Часть 1: Невозможное трение Гантель, сделанная из двух маленьких массивных шариков и легкого жесткого стержня, удерживается в вертикальном положении так, что нижний (более легкий) шарик находится на горизонтальной шероховатой поверхности. Массы шариков отличаются в $1.5$ раза. Гантель аккуратно отпускают, и она начинает падать. Сопротивление воздуха при этом отсутствует. Нижний шарик начинает скользить по поверхности, когда угол отклонения стержня от вертикали достигает величины $\alpha_{1}=30^{\circ}$.
Найдите коэффициент сухого трения $\mu_{1}$ между нижним шариком и поверхностью.
Какими должны быть коэффициенты трения ($\mu_{2}$ и $\mu_{3}$), чтобы скольжение нижнего шарика началось при углах отклонения стержня от вертикали $\alpha_{2}=45^{\circ}$ и $\alpha_{3}=60^{\circ}$? Все ответы приведите с точностью до сотых долей. Все ответы приведите с точностью до сотых долей. Все ответы приведите с точностью до сотых долей.
Часть 2:  Трение на перегибе Представим себе опыт, в ходе которого маленькая тяжелая шайба соскальзывает сверху вниз по пластиковому желобу без начальной скорости. Желоб состоит из трех участков — наклонного прямолинейного, горизонтального прямолинейного и участка сопряжения, который обеспечивает плавное соединение первых двух участков друг с другом. Участок сопряжения представляет собой цилиндрическую поверхность (см. рисунок).  Радиус кривизны этой поверхности намного меньше начальной высоты $h$ шайбы, но намного больше размеров шайбы, и не зависит от $\alpha$. Оказалось, что при углах наклона $\alpha \leq \alpha_{c}=30^{\circ}$ шайба остается неподвижной на наклонной части желоба. При $\alpha=60^{\circ}$ и запуске шайбы с некоторой начальной высоты $h$ длина ее тормозного пути на горизонтальном участке равна $s=102~см$.
Найдите (в градусах, с точностью до десятых долей) самый большой угол отклонения стержня от вертикали, при котором в такой системе может начаться скольжение нижнего шарика (то есть, если скольжение не начнется до этого угла, то оно уже не начнется вплоть до момента падения верхнего шарика на поверхность).
Найдите длину тормозного пути при запуске шайбы с высоты $h^{'}=2h$ при $\alpha^{'}=45^{\circ}$ (ответ выразите в сантиметрах).
Часть 3: Переправа «на трении» В глубокой скальной расщелине шириной $d=4~м$ с параллельными отвесными стенками застряло прямое однородное бревно, удерживающееся благодаря трению. Один его конец находится у самого верхнего края одной из стенок, второй — на $h=0.9~м$ ниже. Бревно располагается в вертикальной плоскости, перпендикулярной стенам расщелины. Масса бревна $m=80~кг$. Коэффициент трения между концами бревна и стенами расщелины равен $\mu=0.9$. Рассмотрим две разные истории. Турист $1$, масса которого (вместе с рюкзаком) $M=120~кг$, решил перебраться через расщелину по этому бревну. Когда он встал на верхний конец бревна, тот совсем чуть-чуть проскользнул вниз, но бревно удержалось.  Турист $2$, масса которого (вместе с рюкзаком) $M=120~кг$, решил перебраться через расщелину по другому бревну с такими же параметрами. Когда он аккуратно слез с края расщелины и встал на нижний конец бревна, тот совсем чуть-чуть проскользнул вниз, но бревно удержалось.  Будем считать, что изгибом бревна в обоих случаях можно пренебречь.
Оцените (в процентах) точность полученного результата в случае, если радиус кривизны участка сопряжения равен $7~см$. Считайте, что коэффициент сухого трения шайбы о желоб всюду одинаков.
Кто из туристов сможет дойти до конца бревна (в ответе запишите $1$ или $2$)?
Для того из туристов, которому нельзя идти по бревну, определите, на каком расстоянии $x$ от стены расщелины, от которой он идет, будет находиться этот турист в тот момент, когда он вместе с бревном упадет в расщелину (если всё же пойдет)? В качестве ответа запишите формулу, в которую входят только величины, заданные в условии задачи, и численное значение в метрах, с точностью до сотых долей. В более реалистичной модели бревно может изогнуться. Рассмотрим переправу того из туристов, у которого она будет успешной.
Оцените средний радиус изгиба бревна в тот момент, когда турист будет находиться точно на его середине (в ответе запишите формулу, в которую входят только заданные в условии задачи величины, и дайте численное значение в метрах).
Как влияет изгиб бревна на опасность падения (увеличивает — $1$, уменьшает — $2$, не влияет — $0$)? Плотность дерева $\rho=630~кг/м^{3}$, модуль Юнга для сжатия бревна вдоль волокон $E=10^{10}~Па$, сдвиговые деформации пренебрежимо малы, диаметр бревна практически постоянен, ускорение свободного падения $g \approx 10~м/с^{2}$.
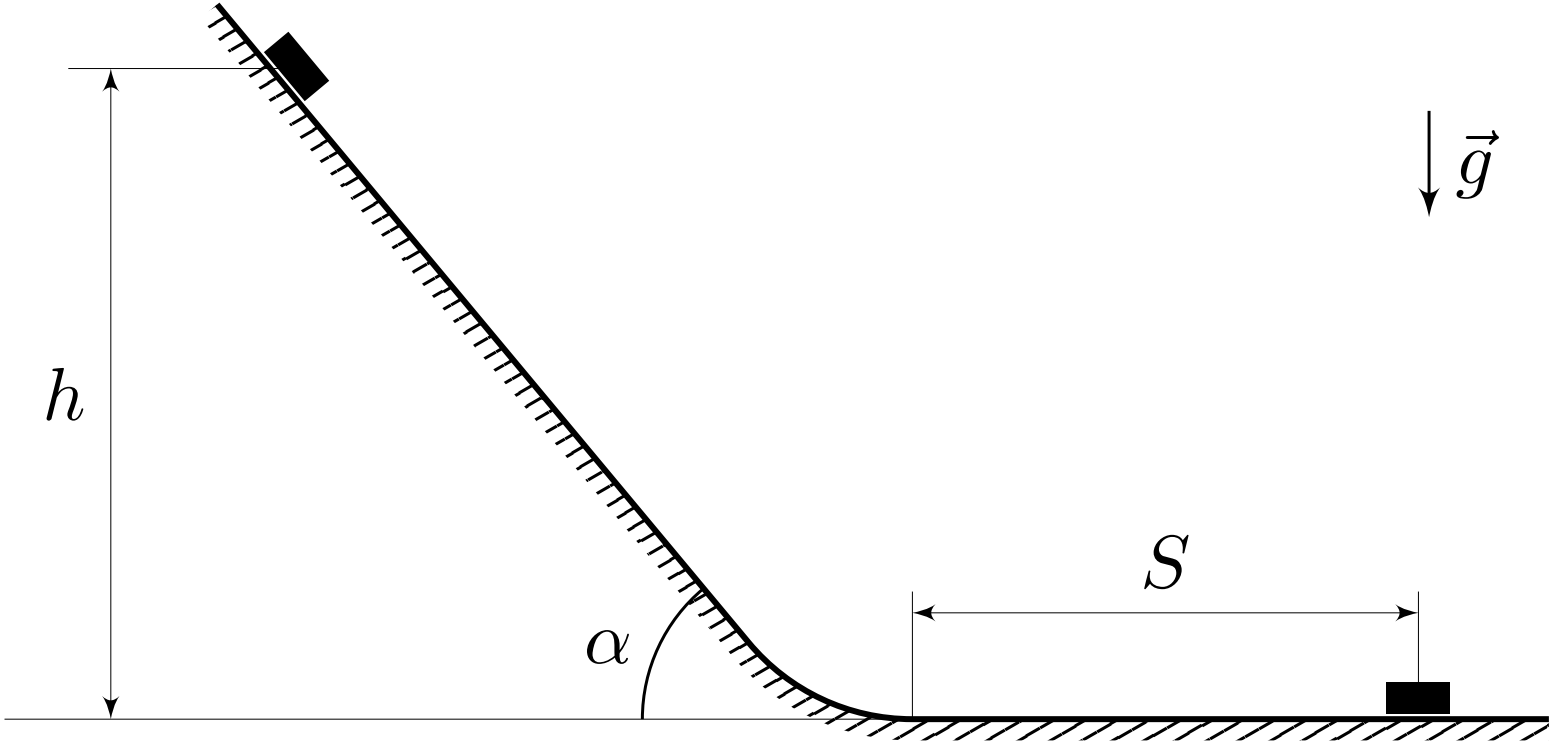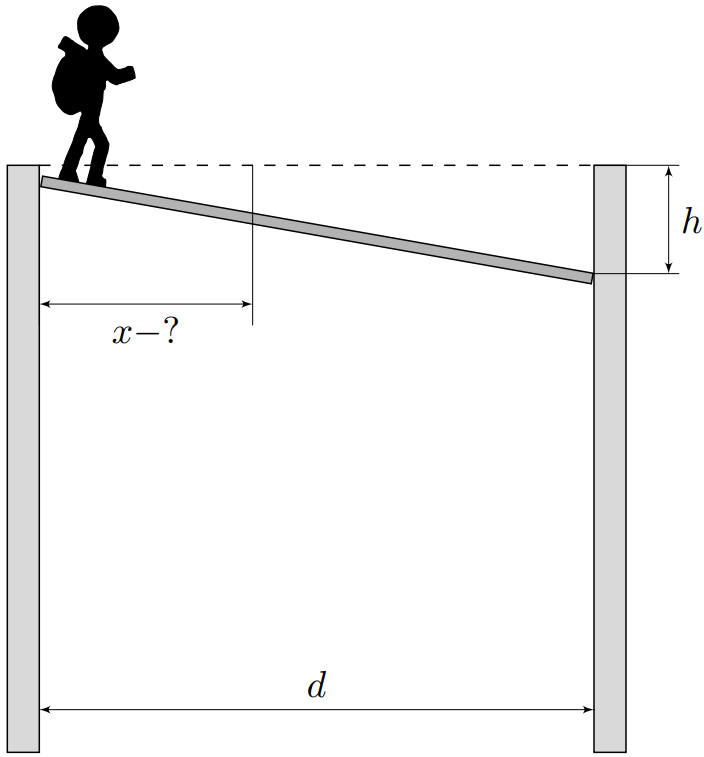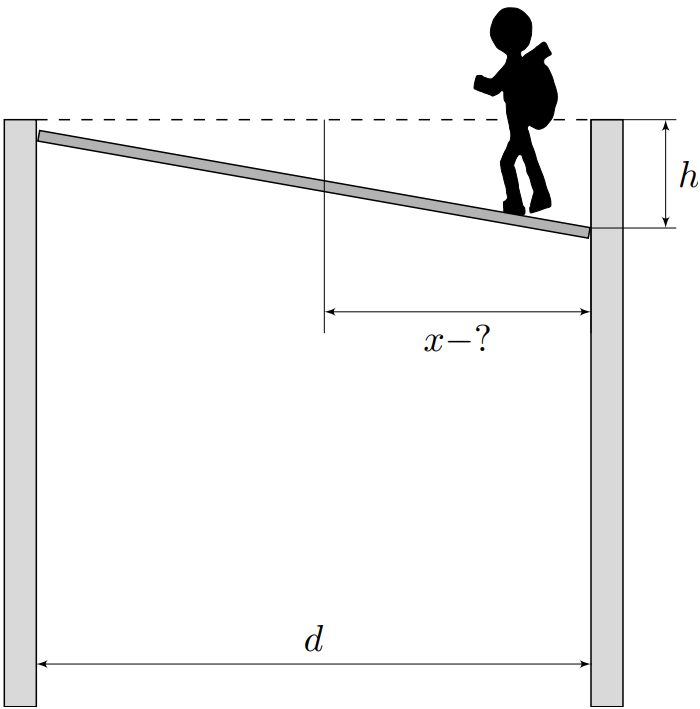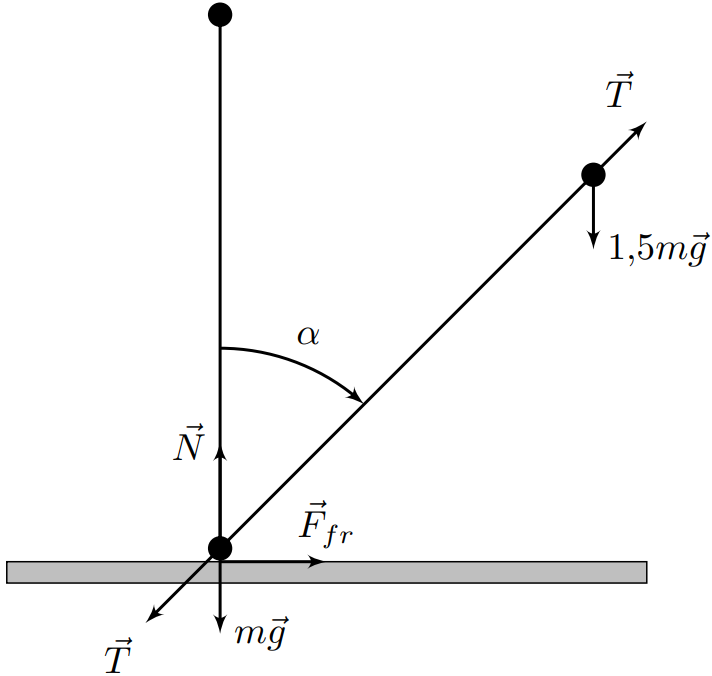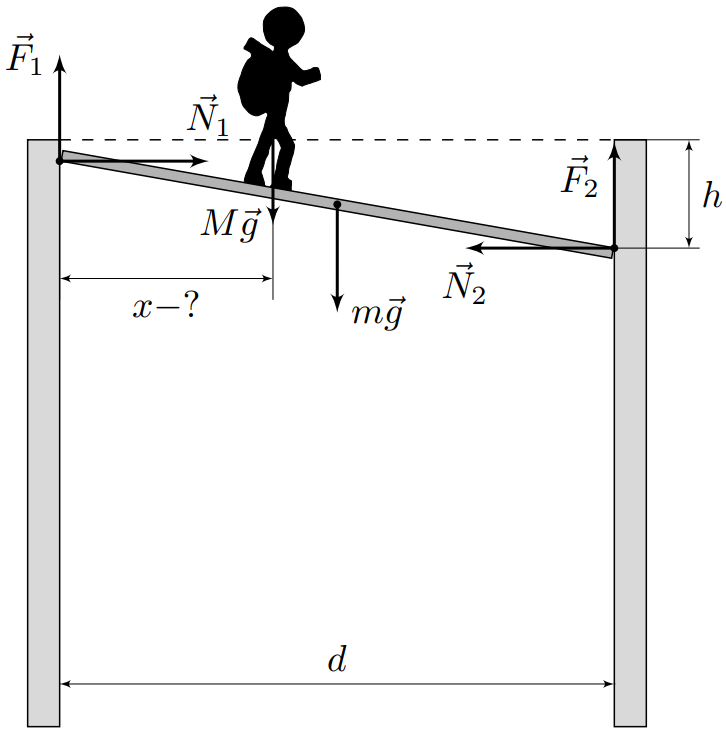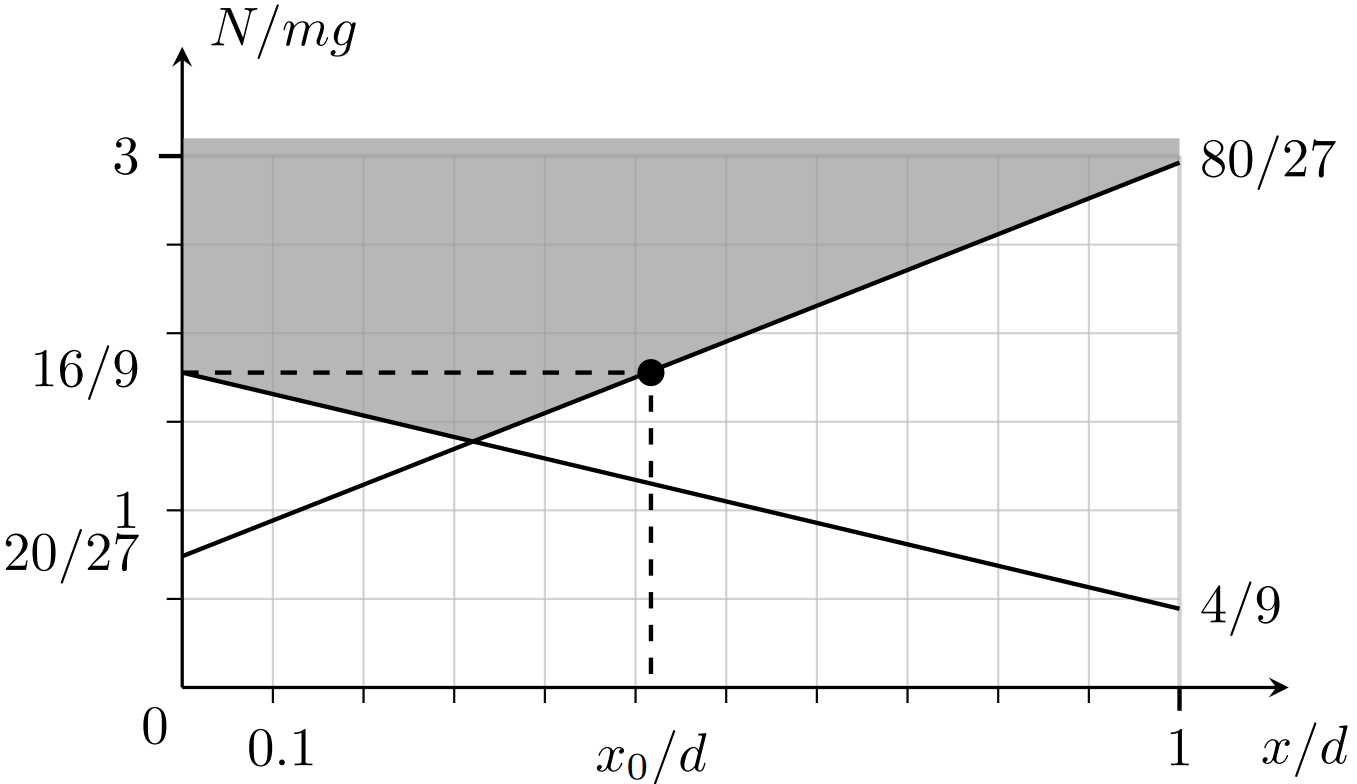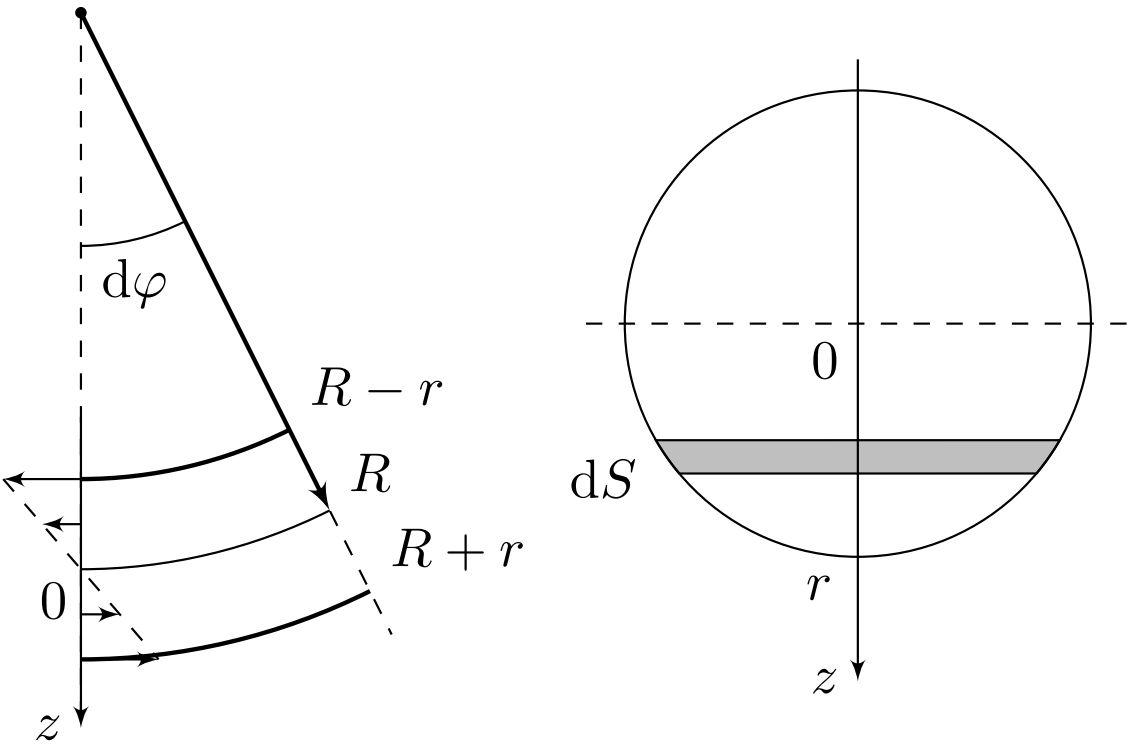
Найдите коэффициент сухого трения $\mu_{1}$ между нижним шариком и поверхностью.
Решение: Пока нижний шарик не начал скользить, верхний движется по окружности под действием сил тяжести и реакции стержня $T$. Запишем уравнение движения верхнего шарика в проекции на направление стержня:\[\frac{3mv^2}{2L}=\frac{3mg\cos\alpha}{2}-T\](здесь $m$ – масса легкого шарика, $v$ – скорость верхнего шарика, $L$ – длина стержня, $\alpha$ – угол наклона стержня к вертикали). Из закона сохранения механической энергии следует, что:\[v^2=2gL(1-\cos\alpha).\]  Из этих соотношений можно выразить зависимость силы реакции стержня от угла его наклона:\[T(\alpha)=\frac{3}{2}mg(3\cos\alpha-2).\]На нижний шарик действуют силы тяжести, реакции стержня, нормальной реакции поверхности $N$ и трения $F_{fr}$. Условие равновесия нижнего шарика дает:\[\left\{\begin{array}{l}N=mg+T\cos\alpha=\cfrac{mg}{2}\left(9\cos^2\alpha-6\cos\alpha+2\right),\\F_{fr}=T\sin\alpha=\cfrac{3}{2}mg\sin\alpha(3\cos\alpha-2).\end{array}\right.\]Сила трения удерживает шарик от проскальзывания, пока ее значение $|F_{fr}|\le \mu N$. Поэтому угол, при котором начнется скольжение, и коэффициент трения связаны соотношением:\[\mu=\frac{3\sin\alpha|3\cos\alpha-2|}{9\cos^2\alpha-6\cos\alpha+2}.\]Подстановка в эту формулу заданных значений угла дает значения $\mu_1\approx0.252$, $\mu_2\approx0.114$ и $\mu_3\approx1.039$.
Ответ: \[\mu_1\approx0.252\]

Какими должны быть коэффициенты трения ($\mu_{2}$ и $\mu_{3}$), чтобы скольжение нижнего шарика началось при углах отклонения стержня от вертикали $\alpha_{2}=45^{\circ}$ и $\alpha_{3}=60^{\circ}$?  Все ответы приведите с точностью до сотых долей.
Решение: Тут необходимо заметить, что значение коэффициента трения при $\alpha_2=45^\circ$ является невозможным (оно меньше, чем при $\alpha_1=30^\circ$)! На самом деле при $\mu\approx0.114$ скольжение, очевидно, начнется при величине угла, меньшей $30^\circ$ (при $\alpha\approx11^\circ$). Все дело в немонотонности полученной зависимости $\mu(\alpha)$. Если ввести функцию:\[f(x)=\frac{3\sqrt{1-x^2}|3x-2|}{9x^2-6x+2},\]то можно обнаружить, что условие $f'_x(x)=0$ приводит к уравнению:\[39x^2-40x+6=0.\]Поэтому при $\alpha_\mathrm I=\arccos\left(\cfrac{20+\sqrt{166}}{39}\right)\approx32.5^\circ$ и $\alpha_\mathrm{II}=\arccos\left(\cfrac{20-\sqrt{166}}{39}\right)\approx79.5^\circ$ зависимость $\mu(\alpha)$ имеет максимумы. При $\alpha_\mathrm I=\arccos\left(\cfrac{2}{3}\right)\approx48.2^\circ$ функция $\mu(\alpha)$ обращается в ноль. Поэтому существуют «невозможные» ни при каком $\mu$ значения $\alpha$, и угол $\alpha_2=45^\circ$ относится именно к области «невозможных» значений. Кроме того, мы обнаружили, что максимально возможным углом начала скольжения является $\alpha_\mathrm{II}=\arccos\left(\cfrac{20+\sqrt{166}}{39}\right)\approx79.5^\circ$ – если стержень наклонился до этого угла и нижний шарик не начал скользить, то он и не начнет скользить до самого момента удара верхнего шарика о поверхность.
Ответ: \[\mu_2\text{ не существует, }\mu_3\approx 1.039\]

Найдите (в градусах, с точностью до десятых долей) самый большой угол отклонения стержня от вертикали, при котором в такой системе может начаться скольжение нижнего шарика (то есть, если скольжение не начнется до этого угла, то оно уже не начнется вплоть до момента падения верхнего шарика на поверхность).
Ответ: \[\alpha_{\max}\approx 79.5^\circ\]

Найдите длину тормозного пути при запуске шайбы с высоты $h^{'}=2h$ при $\alpha^{'}=45^{\circ}$ (ответ выразите в сантиметрах).
Решение: Ясно, что коэффициент трения шайбы о желоб равен $\mu=\operatorname{tg}\alpha_\mathrm c=1/\sqrt3$. Пусть $r$ – радиус кривизны участка сопряжения. Тогда после соскальзывания шайбы по прямолинейному наклонному участку она наберет скорость $v_1$, определяемую из закона сохранения механической энергии:\[\frac{mv_1^2}{2}=mg[h-r(1-\cos\alpha)]+A_{fr}.\]Сила трения скольжения на наклонном участке $|F_{fr}|=\mu mg\cos\alpha$, а ее работа отрицательна:\[A_{fr}=-|F_{fr}|\frac{h-r(1-\cos\alpha)}{\sin\alpha}=-\mu mg\operatorname{ctg}\alpha[h-r(1-\cos\alpha)].\]В результате, с учетом того, что $r\ll h$, получаем:\[v_1^2=2g[h-r(1-\cos\alpha)](1-\mu\operatorname{ctg}\alpha)\approx 2gh(1-\mu\operatorname{ctg}\alpha).\]При рассмотрении движения по участку сопряжения удобно использовать новую переменную – угловое смещение $\varphi$ шайбы при ее движении от начала участка сопряжения (этот угол изменяется от $0$ до $\alpha$). Во всех случаях шайба не останавливается, поэтому сила трения является силой трения скольжения и уравнения для касательной и центростремительной компоненты ускорения имеют вид ($N$ – сила нормальной реакции желоба):\[\left\{\begin{array}{l}m\cfrac{\mathrm dv}{\mathrm dt}=-\mu N+mg\sin(\alpha-\varphi)\\m\cfrac{v^2}{r}=N-mg\cos(\alpha-\varphi)\end{array}\right\}\implies \frac{\mathrm dv}{\mathrm dt}=-\mu\frac{v^2}{r}+g[\sin(\alpha-\varphi)-\mu\cos(\alpha-\varphi)].\](угол наклона касательной к участку сопряжения относительно горизонтали равен $\alpha-\varphi$). Малое изменение угла $\varphi$ за время $\mathrm dt$ равно $\mathrm d\varphi=\cfrac{v}{r}\mathrm dt$, поэтому:\[\cfrac{\mathrm dv}{\mathrm dt}=\cfrac{v~\mathrm dv}{r~\mathrm d\varphi}=\cfrac{1}{2r}\cfrac{\mathrm d(v^2)}{\mathrm d\varphi}.\]Следовательно\[\frac{\mathrm d(v^2)}{\mathrm d\varphi}=-2\mu v^2+2gr[\sin(\alpha-\varphi)-\mu\cos(\alpha-\varphi)].\]Снова пренебрегаем слагаемыми порядка $gr$, и находим, что:\[\frac{\mathrm d(v^2)}{\mathrm d\varphi}\approx-2\mu v^2.\]Функция, производная которой пропорциональна ей самой – это экспонента, и поэтому:\[v^2(\varphi)\approx\operatorname{const} \cdot e^{-2\mu\varphi}.\]Поскольку $v^2(0)=v_1^2$, то:\[v^2(\varphi)\approx v_1^2e^{-2\mu\varphi}.\]Тогда скорость, с которой шайба выезжает на горизонтальный участок, удовлетворяет соотношению:\[v_2^2\approx v_1^2e^{-2\mu\alpha}.\]Значит, с точностью до поправок порядка $gr$, квадрат скорости в начале горизонтального участка равен\[v_2^2\approx 2gh(1-\mu\operatorname{ctg}\alpha)e^{-2\mu\alpha}.\]Длина тормозного пути на горизонтальном участке, где ускорение шайбы $|\vec a_s|=\mu g$, равна:\[s=\frac{v_2^2}{2\mu g}\approx h\left[\frac{1}{\mu}-\operatorname{ctg}\alpha\right]e^{-2\mu\alpha}.\]Для заданных значений получаем:\[s\approx\frac{2h}{\sqrt3}\exp\left(-\frac{2\pi}{3\sqrt3}\right),\quad а\quad s'\approx 2h(\sqrt3-1)\exp\left(-\frac{\pi}{2\sqrt3}\right).\]Следовательно:
Ответ: \[s'\approx s(3-\sqrt3)\exp\left(-\frac{\pi}{6\sqrt3}\right)\approx175~см\]

Оцените (в процентах) точность полученного результата в случае, если радиус кривизны участка сопряжения равен $7~см$. Считайте, что коэффициент сухого трения шайбы о желоб всюду одинаков.
Решение: Слагаемые из выражений для $v_1^2$ и $v_2^2$, которые были отброшены, имеют порядок величины $2gr$. Поэтому отбрасыванием этих слагаемых вносится относительная ошибка порядка\[\frac rh\approx 0.024,\]то есть около:
Ответ: \[3\%\]

Кто из туристов сможет дойти до конца бревна (в ответе запишите $1$ или $2$)?
Решение: Изучим условия отсутствия проскальзывания каждого из концов бревна в тот момент, когда турист 1 находится на расстоянии $x$ от «левого» края расщелины. Запишем условия равновесия бревна в этот момент времени.  Условие баланса сил по горизонтали приводит к равенству величин сил нормальной реакции: $N_1=N_2\equiv N$. Условие баланса сил по вертикали означает, что сумма величин сил трения, действующих на концы бревна, уравновешивает сумму сил тяжести:\[F_1+F_2=(M+m)g.\]Правило моментов, записанное относительно верхнего конца бревна, приводит к соотношению:\[F_2d-Nh-mgd/2-Mgx=0,\]из которого находится:\[F_2=mg/2+Mgx/d+Nh/d.\]Вместе с этим находим, что:\[F_1=mg/2+Mg(d-x)/d-Nh/d.\]Отсутствие проскальзывания обоих концов бревна реализуется, если $F_{1,2}\le\mu N$. Таким образом, бревно не падает, если сила нормальной реакции стен расщелины, уравновешивающая горизонтальную составляющую силы упругости бревна (сжатого при «проталкивании» в расщелину) удовлетворяет системе неравенств:\[\left\{\begin{array}{l}N\ge\cfrac{(2M+m)d-2Mx}{2(\mu d+h)}g,\\N\ge\cfrac{md+2Mx}{2(\mu d-h)}g\end{array}\right.\]Графически область значений $N$, при которых для каждого $x$ бревно не проскальзывает по обеим стенам расщелины, показана на диаграмме.  Значение $N$, которое отвечает первой «истории», определяется из того условия, что при $x=0$ верхний конец бревна «совсем чуть-чуть проскользнул вниз», но удержался. Таким образом, $F_1=\mu N$ при $x=0$, то есть:\[N=\frac{(2M+m)dg}{2(\mu d+h)}.\]Как видно, при этом значении силы нормальной реакции, при увеличении $x$ требование отсутствия скольжения на нижнем конце будет неминуемо нарушено, и это произойдет при:\[\frac{md+2Mx_0}{\mu d-h}=\frac{(2M+m)d}{\mu d+h},\]то есть при:\[x_0=\left[(2M+m)\frac{\mu d-h}{\mu d+h}-m\right]\frac{d}{2M}\approx1.87~м.\]Таким образом, турист 1 упадет в расщелину вместе с бревном, если пойдет по нему – он даже не дойдет до середины бревна! В истории 2 значение $N$ определяется из условия $F_2=\mu N$ при $x=d$, и:\[N=\frac{(2M+m)dg}{2(\mu d-h)}.\]Теперь, как видно из диаграммы, проскальзывание не начнется ни при каком $x$, и турист 2 благополучно дойдет до другого края расщелины.
Ответ: \[2\]

Для того из туристов, которому нельзя идти по бревну, определите, на каком расстоянии $x$ от стены расщелины, от которой он идет, будет находиться этот турист в тот момент, когда он вместе с бревном упадет в расщелину (если всё же пойдет)?  В качестве ответа запишите формулу, в которую входят только величины, заданные в условии задачи, и численное значение в метрах, с точностью до сотых долей.
Ответ: \[x=\left[(2M+m)\frac{\mu d-h}{\mu d+h}-m\right]\frac{d}{2M}\approx1.87~м\]

Оцените средний радиус изгиба бревна в тот момент, когда турист будет находиться точно на его середине (в ответе запишите формулу, в которую входят только заданные в условии задачи величины, и дайте численное значение в метрах).
Решение: Для оценки среднего радиуса кривизны оси бревна предположим, что этот радиус намного больше длины бревна $L\approx\sqrt{d^2+h^2}=4.1~м$, и будем считать его постоянным для всех частей бревна. Равновесный изгиб отвечает ситуации, когда в каждом сечении бревна момент сил упругости уравновешивает момент внешних изгибающих сил. Пока бревно не начало скользить, точки касания стен расщелины можно считать «закрепленными» точками бревна, и считать, что изгиб бревна связан с действием сил тяжести, приложенных к бревну и к туристу. Для оценки будем считать, что сила тяжести бревна приложена к его центру масс, и тогда момент этих сил относительно «закрепленной» точки равен:\[M_\mathrm{ex}=(M+m)gd/2.\]Рассмотрим сечение бревна радиусом $r$, средняя линия которого изогнулась с радиусом кривизны $R$, сохранив свою длину. Тогда слои бревна, находящиеся ближе этой линии к центру кривизны, оказываются сжатыми, а находящиеся дальше – растянутыми.  Введем координату $-r\le z\le +r$, определяющую положение слоя относительно средней линии (см. рисунок). Элемент бревна, длина которого в недеформированном состоянии равна $\mathrm dl$, будет иметь угловой размер $\mathrm d\varphi =\mathrm dl/R$. Поэтому величина деформации этого элемента в слое с координатой $z$ равна:\[\delta l=(R+z)\mathrm d\varphi-\mathrm dl=\frac{z}{R}\mathrm dl.\]Коэффициент жесткости этого слоя $k=E\cfrac{\mathrm dS}{\mathrm dl}$ ($\mathrm dS$ – площадь сечения этого слоя), и сила упругости равна:\[\mathrm dF_\mathrm{el}=k\delta l=E\frac{z}{R}\mathrm dS,\]а ее вклад в общий момент сил упругости в данном сечении:\[\mathrm dM_\mathrm{el}=z~\mathrm dF_\mathrm{el}=\frac{E}{R}z^2~\mathrm dS.\]Итак, полный момент сил упругости:\[M_\mathrm{el}=\frac{E}{R}\int\limits_{-r}^{+r}z^2~\mathrm dS=\frac{4E}{r}\int_0^{+r}z^2\sqrt{r^2-z^2}\mathrm dz.\]Вычислив интеграл (например, с помощью подстановки $z=r\sin\alpha$):\[\int_0^{+r}z^2\sqrt{r^2-z^2}\mathrm dz=r^4\int_0^{\pi/2}\sin^2\alpha\cos^2\alpha~\mathrm d\alpha=\frac{\pi r^4}{16},\]получаем:\[M_\mathrm{el}=\frac{\pi Er^4}{4R}=\frac{Em^2}{4\pi R\rho^2L^2}.\]Здесь учтено, что сечение бревна $\pi r^2=m/\rho L$. Следовательно, уравнение $M_\mathrm{ex}=M_\mathrm{el}$ приводит к соотношению:\[(M+m)gd/2=\frac{Em^2}{4\pi R\rho^2L^2},\]из которого:\[R=\frac{Em^2}{2\pi(M+m)g\rho^2d(d^2+h^2)}\approx190~м.\]Как видно, наше предположение, что $L\ll R$, оправдывается с хорошей точностью. Вместе с тем ясно, что на самом деле изгиб неоднороден и сила тяжести распределена по бревну, поэтому наши вычисления действительно носят оценочный характер. Примечание. В оценочном вычислении допустимы упрощения, не изменяющие результат существенно. Например, можно заменить бревно на брус квадратного сечения с той же площадью\[S=\frac{m}{\rho L}\equiv a^2.\]Тогда интеграл вычисляется намного проще:\[\int_{-a/2}^{+a/2}z^2~\mathrm dS=2a\int_0^{+a/2}z^2~\mathrm dz=\frac{a^4}{12},\]а результат почти такой же:\[R=\frac{Em^2}{6(M+m)g\rho^2d(d^2+h^2)}\approx200~м.\]Также возможно оценить момент, заменив непрерывно распределенные силы упругости на пару «средних» сил с модулем\[F_\mathrm{el}=k\frac{r}{2R}\mathrm dl=E\frac{\pi r^2}{2~\mathrm dl}\frac{r}{2R}\mathrm dl=E\frac{\pi r^3}{4R},\]расстояние между линиями действия которых равно $r$, и тогда $M_\mathrm{el}=\pi r^4E/4R$ оказывается таким же, как и в приведенном выше вычислении! Возможны и другие разумные способы оценки.
Ответ: \[R\approx200~м\]

Как влияет изгиб бревна на опасность падения (увеличивает — $1$, уменьшает — $2$, не влияет — $0$)?
Ответ: Изгиб увеличивает длину осевой линии бревна (по сравнению со случаем бревна без изгиба), то есть уменьшает величину его продольной деформации. Следовательно, он уменьшает силу, с которой сжатое бревно давит на стены расщелины, и – естественно – величину силы нормальной реакции стен $N$. Как ясно из нашей диаграммы, это увеличивает опасность падения (на самом деле – очень существенно, так что и второму туристу тоже не следует идти по бревну).
Темы:
T, Мегаполисы